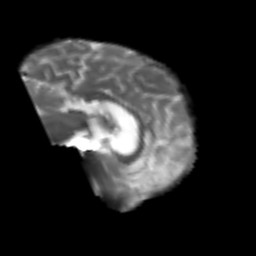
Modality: T2w
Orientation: sagittal
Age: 58
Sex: male
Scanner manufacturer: siemens
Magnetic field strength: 3 T
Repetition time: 4.999 s
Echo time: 0.07946 s